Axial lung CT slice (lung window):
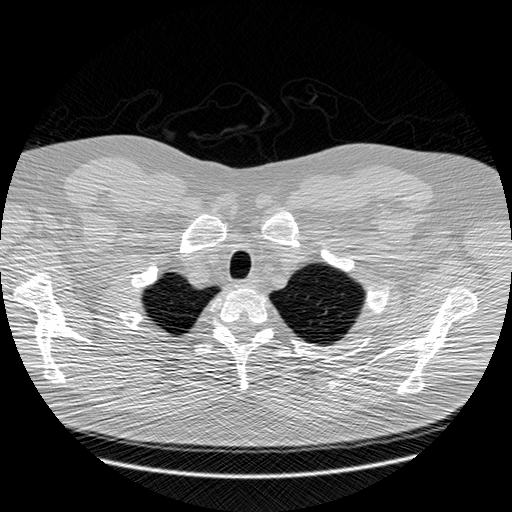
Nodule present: no